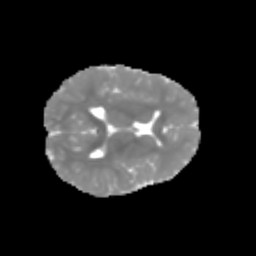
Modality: MD
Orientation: axial
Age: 6
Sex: female
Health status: healthy